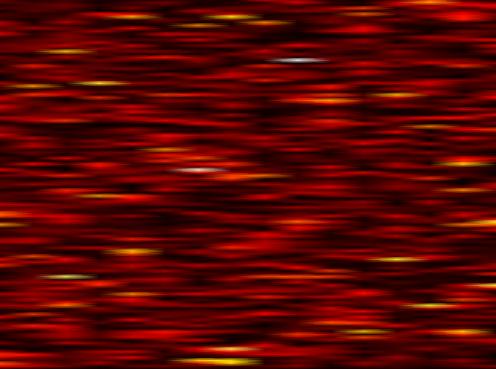
Label: FBMC